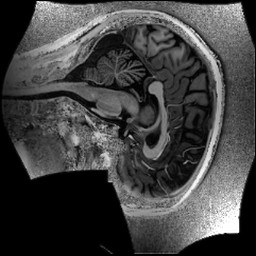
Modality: UNIT1
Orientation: sagittal
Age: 26
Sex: female
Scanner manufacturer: siemens
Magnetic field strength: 6.98 T
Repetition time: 6 s
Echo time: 0.00283 s